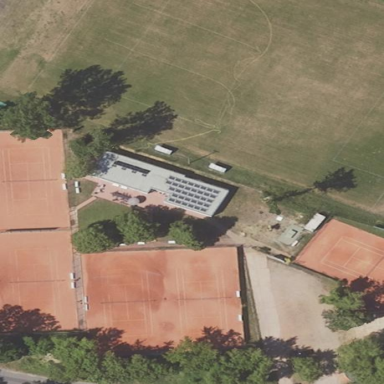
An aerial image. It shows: Sports center with multiple sports facilities.